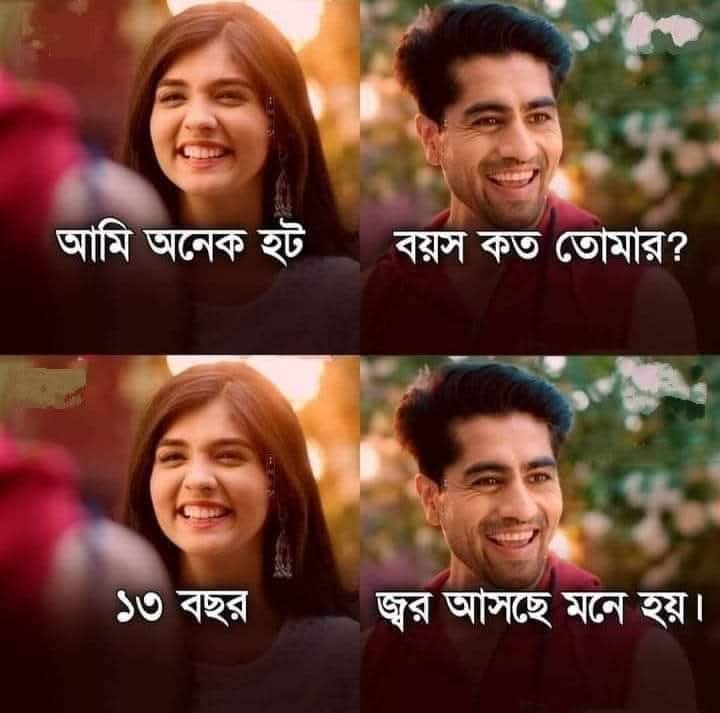
Text: আমি অনেক হট
বয়স কত তোমার?
১৩ বছর
জ্বর আসছে মনে হয়।
Label: Hate
Hate category: Personal Offence
Targeted group: Individual